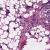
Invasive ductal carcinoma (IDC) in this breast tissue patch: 0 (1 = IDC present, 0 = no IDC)